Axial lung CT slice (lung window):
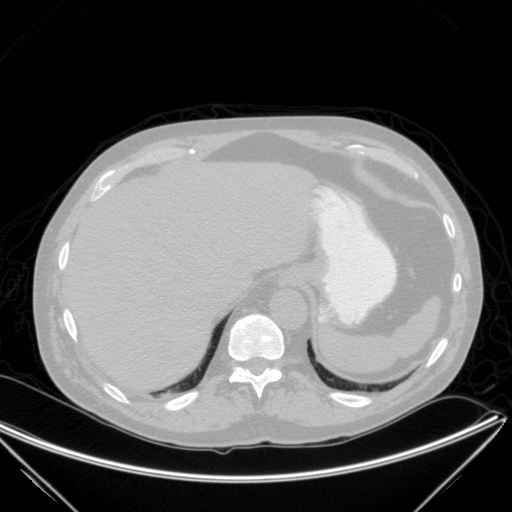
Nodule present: no